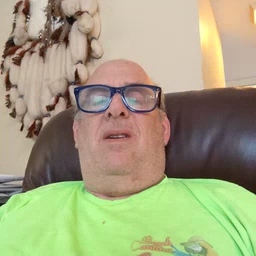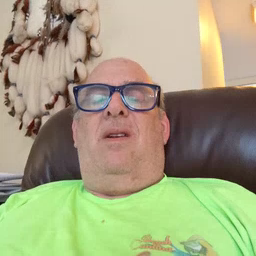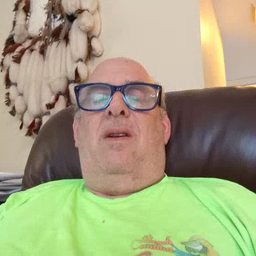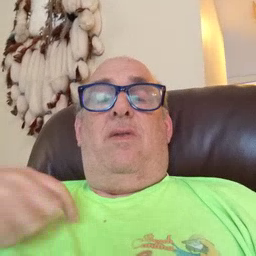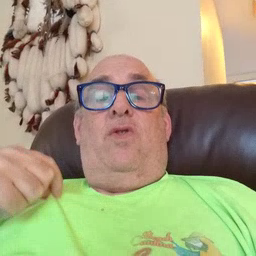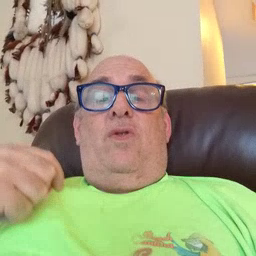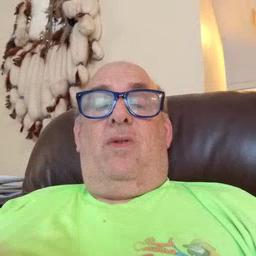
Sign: shirt